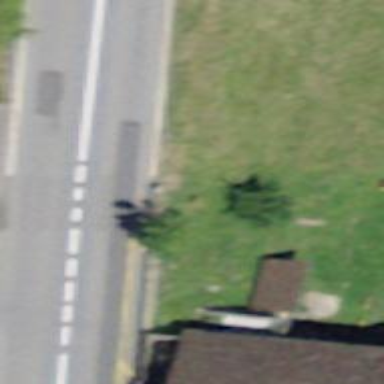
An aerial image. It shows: Bus stop with platform for public transport.